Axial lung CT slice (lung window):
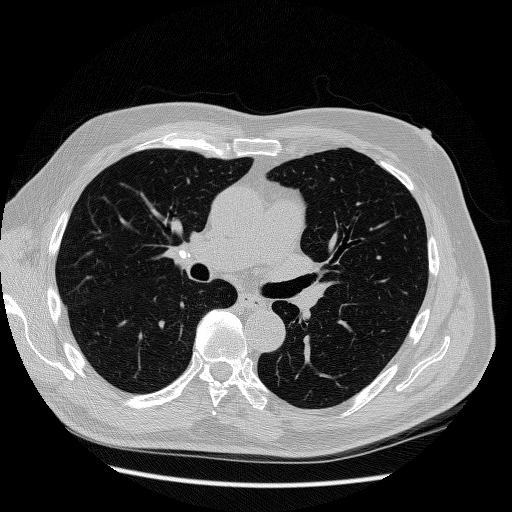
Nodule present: no